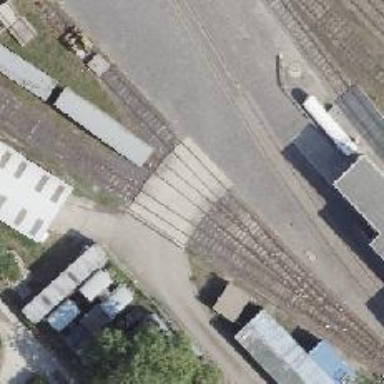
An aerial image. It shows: Railway level crossing.